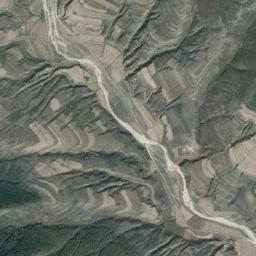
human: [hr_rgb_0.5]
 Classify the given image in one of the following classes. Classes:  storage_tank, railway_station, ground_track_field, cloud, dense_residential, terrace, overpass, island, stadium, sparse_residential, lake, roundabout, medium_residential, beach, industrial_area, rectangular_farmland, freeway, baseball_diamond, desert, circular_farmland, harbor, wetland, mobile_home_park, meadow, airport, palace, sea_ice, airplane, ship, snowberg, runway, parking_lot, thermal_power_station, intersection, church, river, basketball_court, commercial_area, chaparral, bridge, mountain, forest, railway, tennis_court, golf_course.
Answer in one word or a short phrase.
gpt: mountain